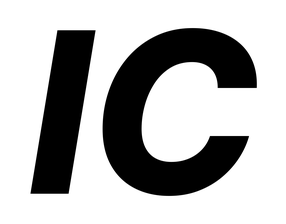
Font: Inter-Italic_ExtraBold_Italic